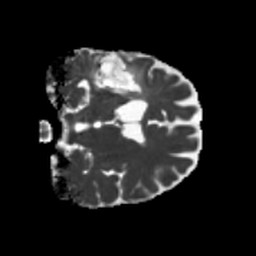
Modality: MD
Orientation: coronal
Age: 54
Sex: male
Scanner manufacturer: siemens
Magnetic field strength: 3 T
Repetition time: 5.25 s
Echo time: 0.08 s